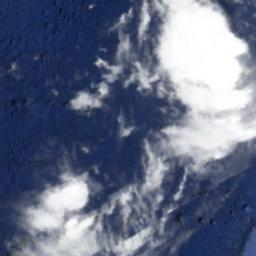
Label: cloud